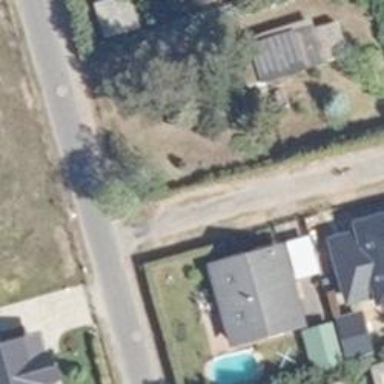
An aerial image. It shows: Asphalt road designated as living street.